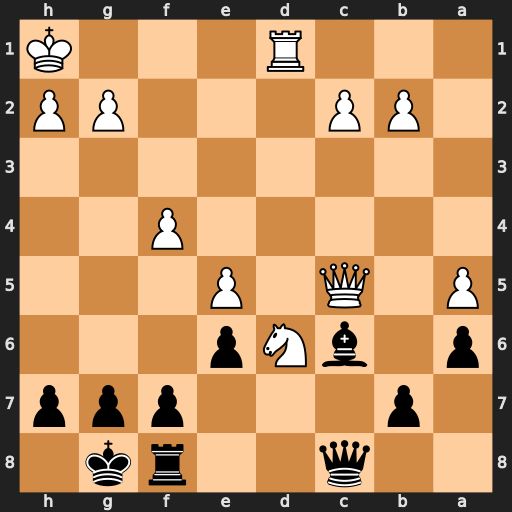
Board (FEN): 2q2rk1/1p3ppp/p1bNp3/P1Q1P3/5P2/8/1PP3PP/3R3K
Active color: b
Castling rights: -
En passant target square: -
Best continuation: Bxg2+ Kxg2 Qxc5